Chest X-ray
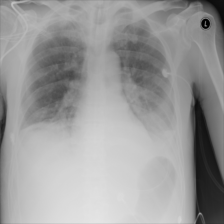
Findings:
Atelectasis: positive
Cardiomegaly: negative
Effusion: positive
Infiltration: negative
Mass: negative
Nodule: negative
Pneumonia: negative
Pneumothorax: negative
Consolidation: negative
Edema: negative
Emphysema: negative
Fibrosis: negative
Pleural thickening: negative
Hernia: negative